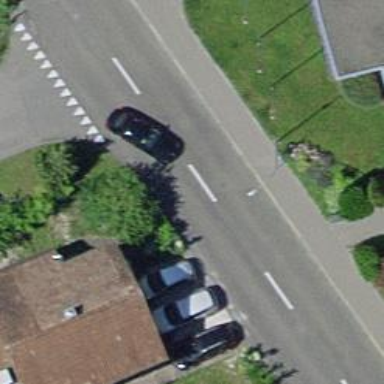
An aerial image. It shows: Public transport stop position.